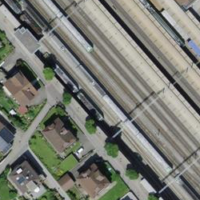
EUNIS habitat code: 54
Species observed at this site:
Motacilla alba